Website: apple
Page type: customer-info-address
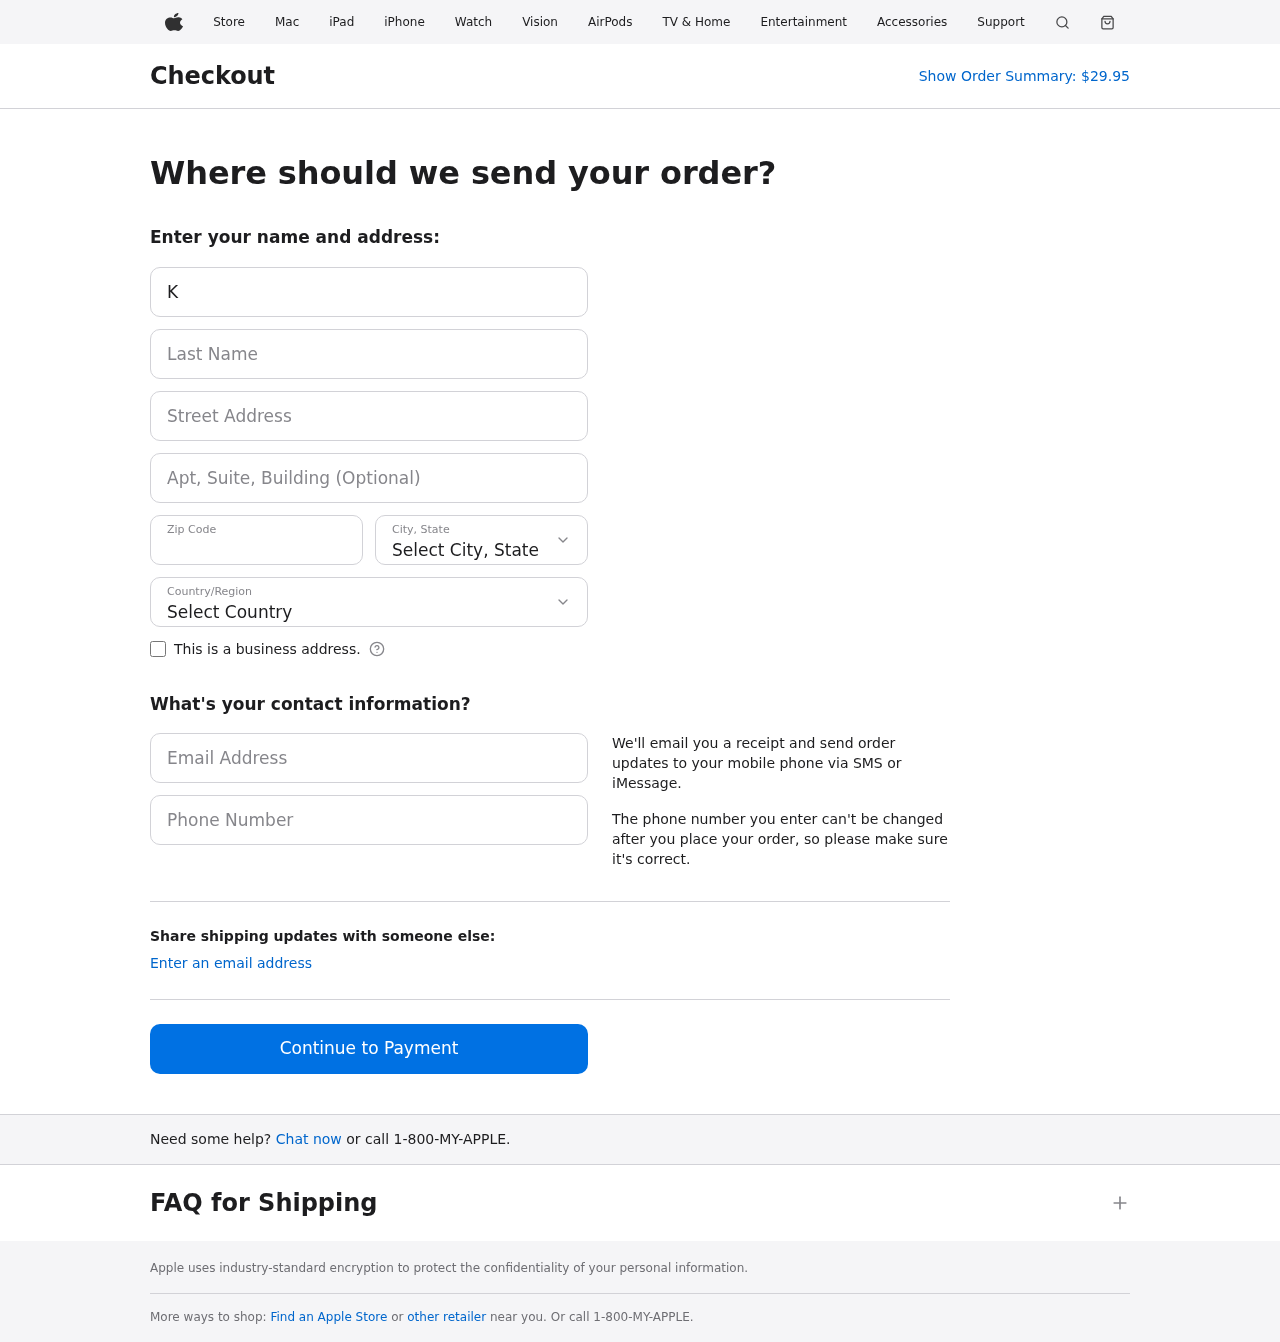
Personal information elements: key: PII_CITY_STATE
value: New Desiree, MD
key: PII_COUNTRY
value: United States
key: PII_EMAIL
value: karinapatterson@yahoo.com
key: PII_FIRSTNAME
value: Karina
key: PII_LASTNAME
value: Patterson
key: PII_PHONE
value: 6143828785
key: PII_POSTCODE
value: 31486
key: PII_STREET
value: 9807 Barnes Neck Apt. 717
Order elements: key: ORDER_TOTAL
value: $29.95